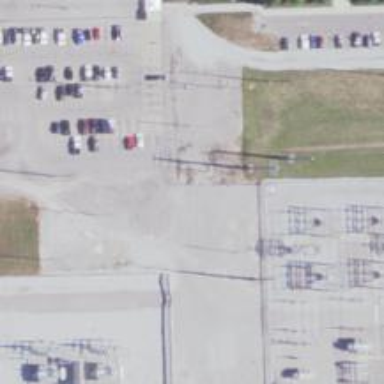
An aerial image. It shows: Power pole.